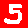
Digit: 5